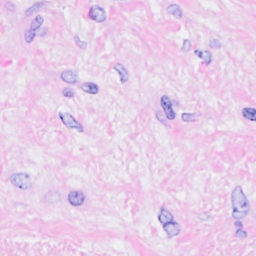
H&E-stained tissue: Breast